Question: '''
import java.awt.*;
import java.awt.event.*;
import javax.swing.*;
public class SimultaneousSolver extends JFrame implements ActionListener
{
JTextField tfEQ1X = new JTextField (20);
JTextField tfEQ1Y = new JTextField (20);
JTextField tfEQ1Num = new JTextField (20);
JTextField tfEQ2X = new JTextField (20);
JTextField tfEQ2Y = new JTextField (20);
JTextField tfEQ2Num = new JTextField (20);
JLabel lblX1 = new JLabel ("X1");
JLabel lblY1 = new JLabel ("Y1");
JLabel lblNum1 = new JLabel ("Number1");
JLabel lblEqual1 = new JLabel ("=");
JLabel lblX2 = new JLabel ("X2");
JLabel lblY2 = new JLabel ("Y2");
JLabel lblNum2 = new JLabel ("Number2");
JLabel lblEqual2 = new JLabel ("=");
JTextArea Empty = new JTextArea ("",1,20);
double X1, X2, Y1, Y2, Num1, Num2;
double SolX, SolY;
Font font = new Font("Comic Sans MS", Font.BOLD, 14);
SimultaneousSolver()
{
super ("Simultaneous Equation Solver");
setDesign();
setSize(700,400);
setResizable(false);
setDefaultCloseOperation(EXIT_ON_CLOSE);
JPanel panelEquation1 = new JPanel(new GridLayout(1,7));
{
panelEquation1.add(lblX1);
panelEquation1.add(tfEQ1X);
panelEquation1.add(lblY1);
panelEquation1.add(tfEQ1Y);
panelEquation1.add(lblEqual1);
panelEquation1.add(lblNum1);
panelEquation1.add(tfEQ1Num);
}
JPanel panelEquation2 = new JPanel(new GridLayout(1,7));
{
panelEquation2.add(lblX2);
panelEquation2.add(tfEQ2X);
panelEquation2.add(lblY2);
panelEquation2.add(tfEQ2Y);
panelEquation2.add(lblEqual2);
panelEquation2.add(lblNum2);
panelEquation2.add(tfEQ2Num);
}
setVisible(true);
}
public final void setDesign()
{
try
{
UIManager.setLookAndFeel("com.sun.java.swing.plaf.nimbus.NimbusLookAndFeel");
}
catch(Exception e)
{
}
}
public static void main(String[] args)
{
new SimultaneousSolver();
}
}
'''
Ok, So I am starting a new application development using pure swing if possible, so i set up my objects and stuff and when I try to run the application to see if it looks good, Nothing Shows up except an empty container.
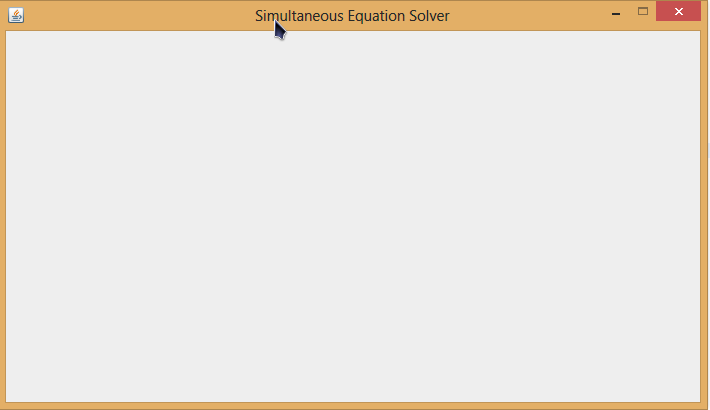
Answer: Add these two lines at the end of constructor.
'''
setLayout(new GridLayout()); // sets layout for frame - you can choose any one suitable layout
add(panelEquation1); // adds 1st panel
add(panelEquation2); // adds 2nd panel
'''